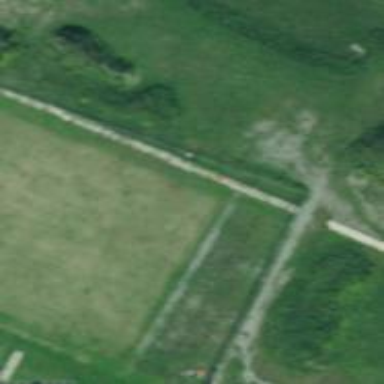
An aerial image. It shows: Abandoned railway spur.